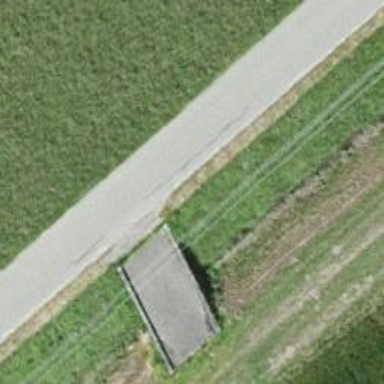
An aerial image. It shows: Well-maintained track road with grade 1 tracktype.